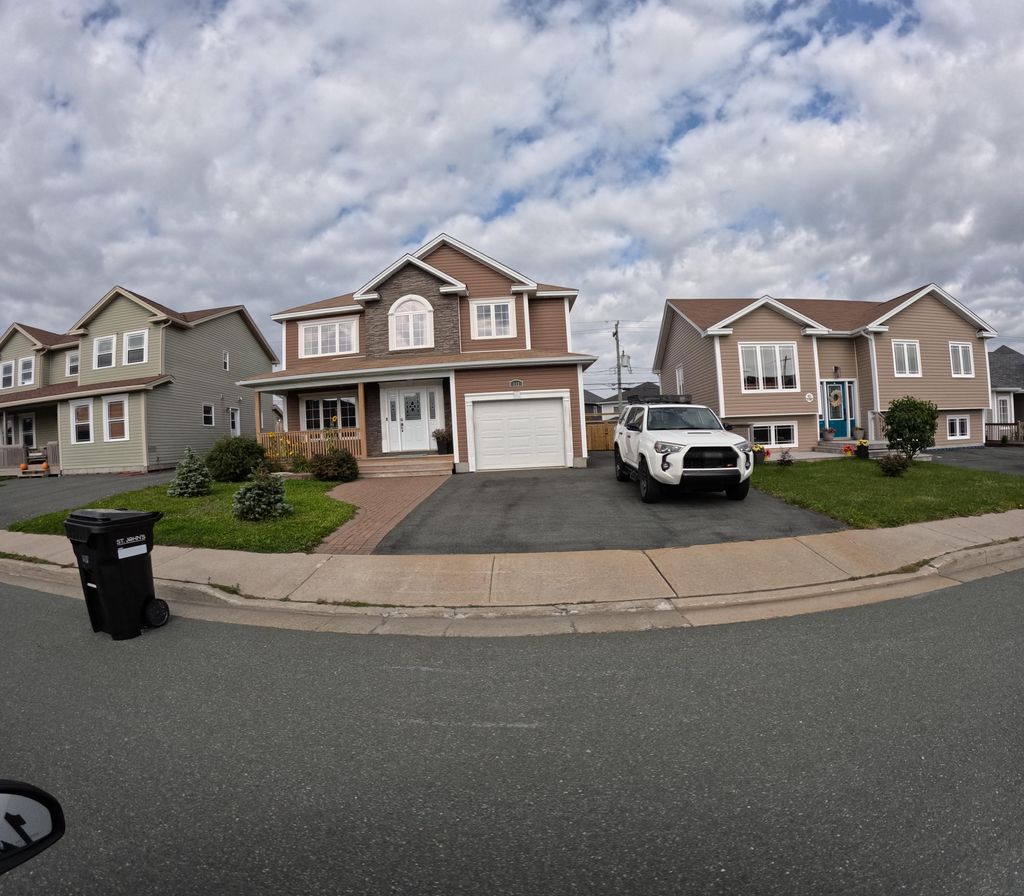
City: st_johns